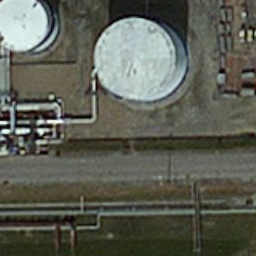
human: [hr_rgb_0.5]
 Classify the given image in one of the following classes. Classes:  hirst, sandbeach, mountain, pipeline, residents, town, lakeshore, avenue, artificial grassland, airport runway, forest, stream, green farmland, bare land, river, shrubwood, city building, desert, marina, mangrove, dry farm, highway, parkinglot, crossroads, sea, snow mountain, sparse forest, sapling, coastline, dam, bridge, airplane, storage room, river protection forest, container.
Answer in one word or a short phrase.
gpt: storage room